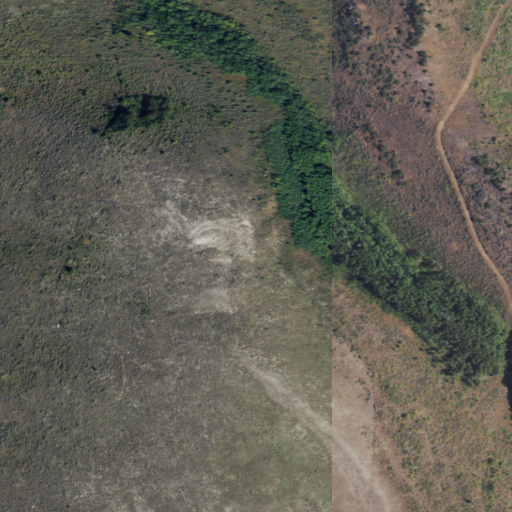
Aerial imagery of ridge(s) in Wyoming named Tygee Ridge containing shrub, evergreen forest, and deciduous forest